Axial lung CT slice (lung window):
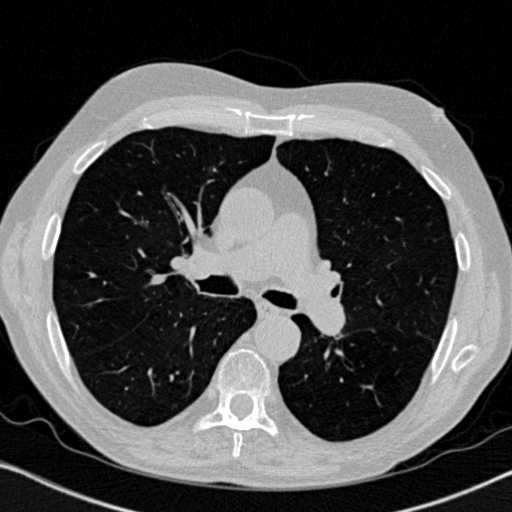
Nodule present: no